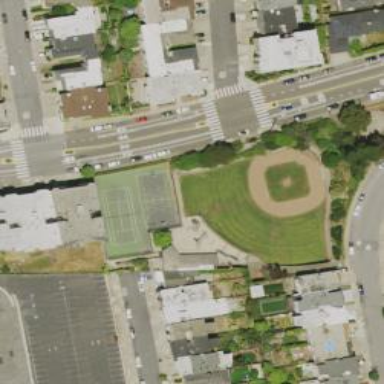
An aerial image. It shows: Baseball pitch for leisure land.